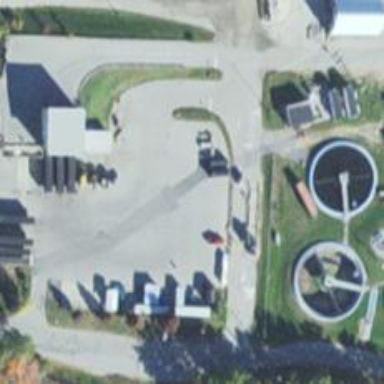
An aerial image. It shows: Weighbridge facility.